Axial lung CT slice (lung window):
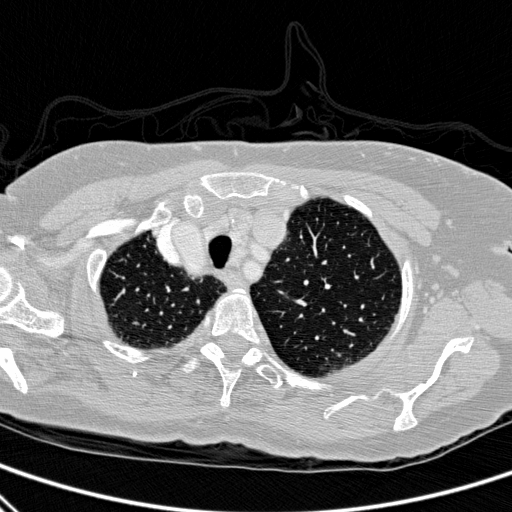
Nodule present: no